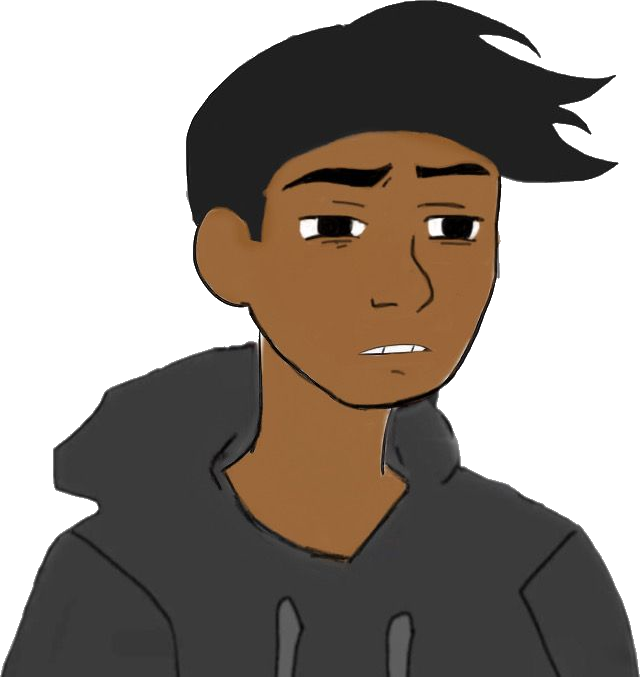
Label: 5_Twinkjak